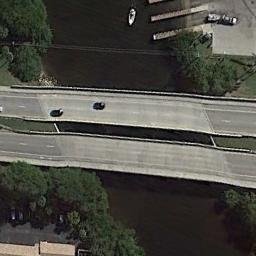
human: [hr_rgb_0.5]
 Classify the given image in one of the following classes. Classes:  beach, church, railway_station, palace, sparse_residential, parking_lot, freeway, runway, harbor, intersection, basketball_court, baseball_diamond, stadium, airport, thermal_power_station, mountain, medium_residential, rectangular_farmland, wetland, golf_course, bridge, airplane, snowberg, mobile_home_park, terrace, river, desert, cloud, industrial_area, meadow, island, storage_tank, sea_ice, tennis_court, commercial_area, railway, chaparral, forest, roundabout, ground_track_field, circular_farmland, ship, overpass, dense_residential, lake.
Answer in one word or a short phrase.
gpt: bridge